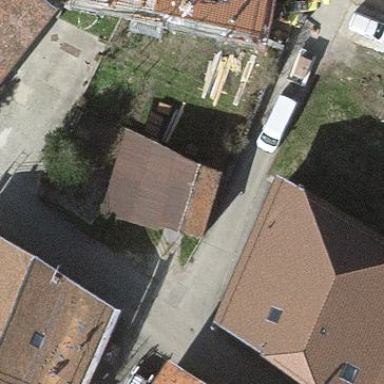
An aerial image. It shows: Simple house.